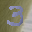
Label: 3